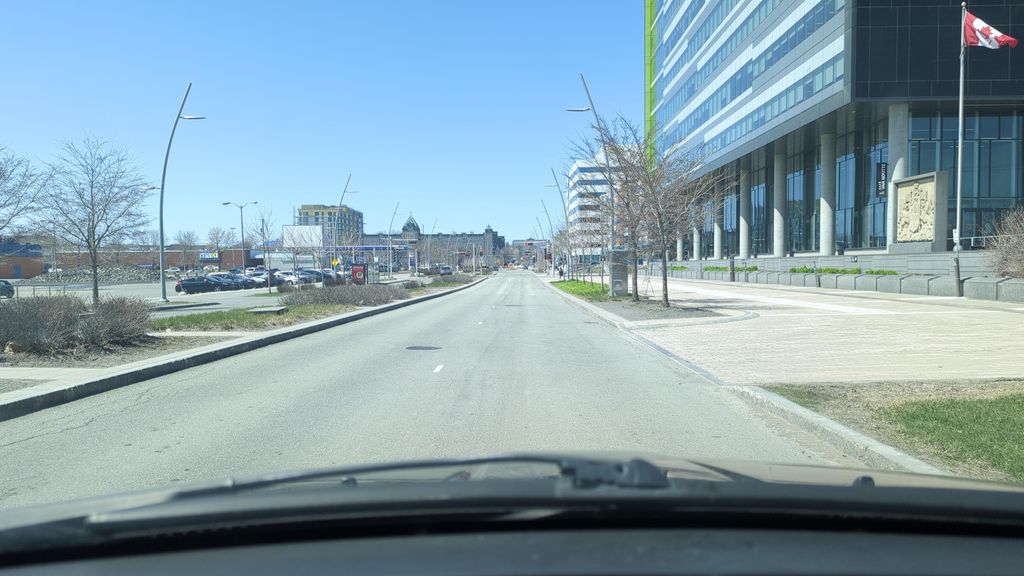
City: quebec_city